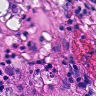
Metastatic tissue present: yes